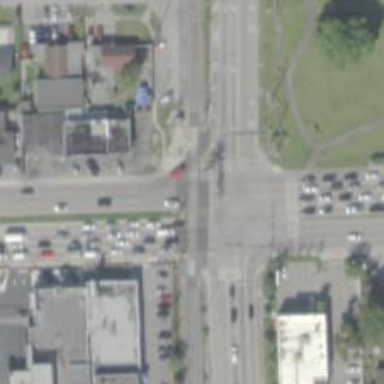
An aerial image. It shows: Primary highway with asphalt surface and separate sidewalk.